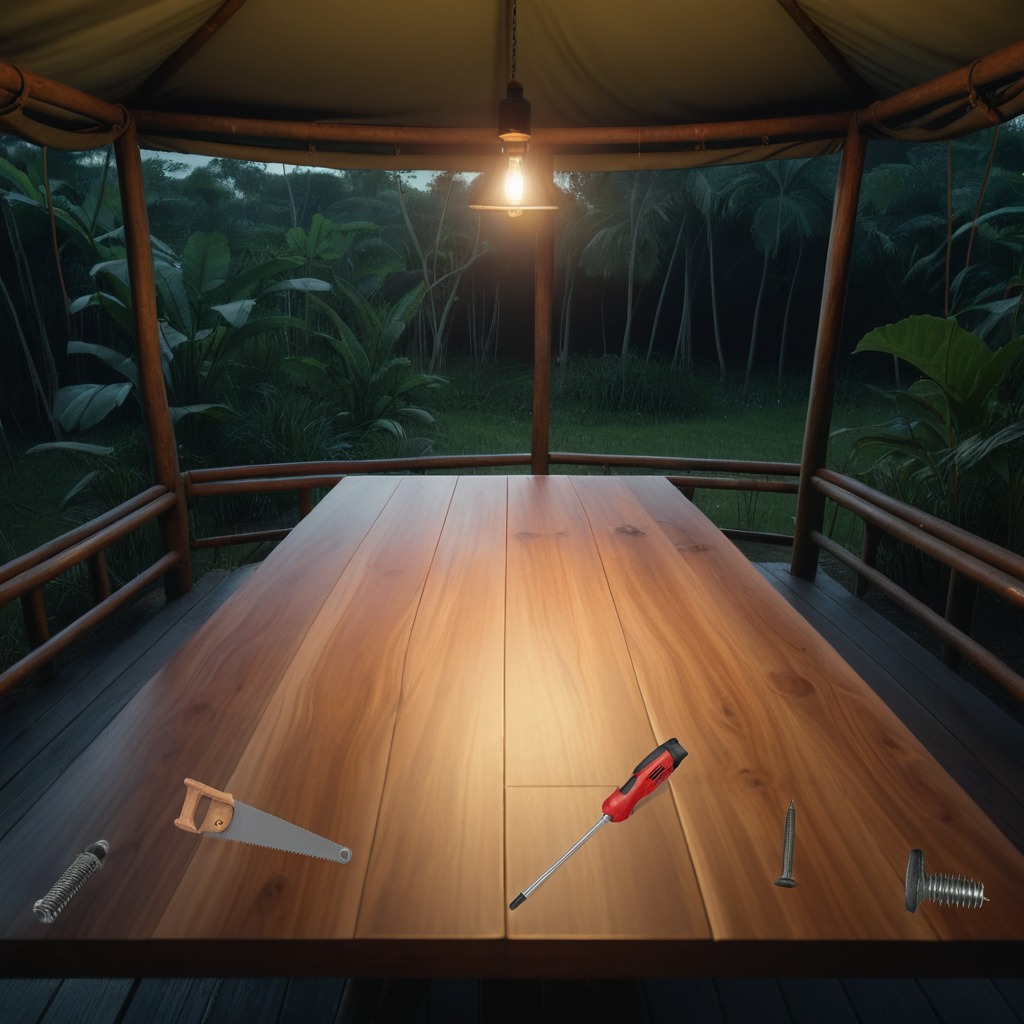
A metal machine screw, an iron nail, a coiled metal spring, a handheld metal saw, and a screwdriver are lying on a wooden table inside a jungle field workshop tent at night.